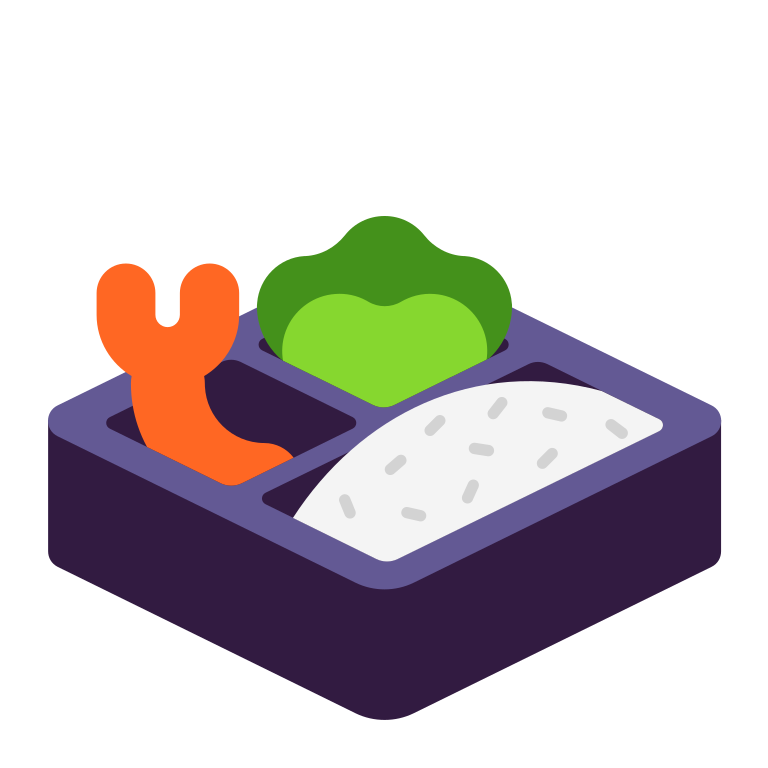
bento box flat